Question: > E/paypal.sdk: request failed with server response:Certificate pinning failure!Peer certificate chain:
sha1/SQ+EdYjo3ZoEORzSEC2JQV3g3L4=: CN=api-m.paypal.com,OU=CDN Support,O=PayPal\, Inc.,L=San Jose,ST=California,C=US
sha1/UCM4nF92oH7yVEZeTyGW+BRFtB4=: CN=Symantec Class 3 Secure Server CA - G4,OU=Symantec Trust Network,O=Symantec Corporation,C=USPinned certificates for api-m.sandbox.paypal.com:
sha1/u8I+KQuzKHcdrT6iTb30I70GsD0=
sha1/7Q3I1izTEynYgv4tw/zFENNNuxQ=
sha1/sYEIGhmkwJQf+uiVKMEkyZs0rMc=
sha1/gzF+YoVCU9bXeDGQ7JGQVumRueM=01-21 13:04:51.999 20902-20902/sprittle.com.sprittle E/paypal.sdk: SERVER_COMMUNICATION_ERROR

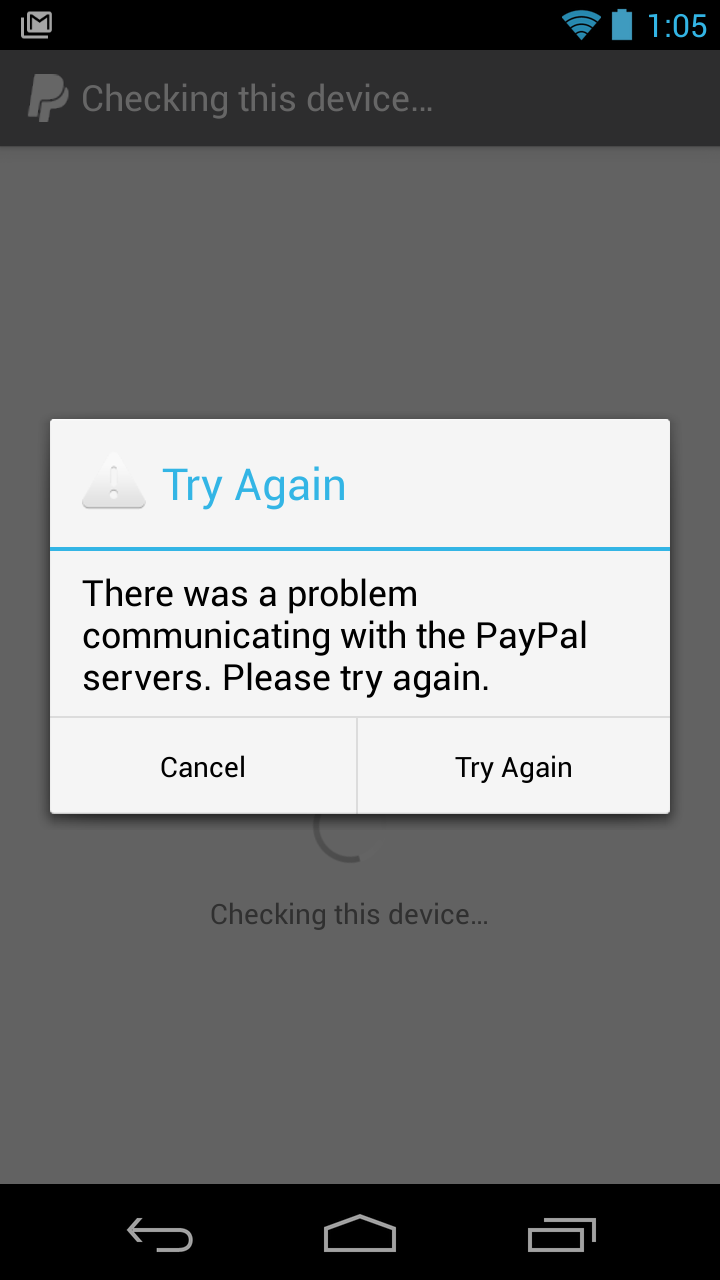
Answer: <URL> of the PayPal Android SDK should fix the issue.
<URL>.